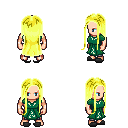
a pixel art fantasy rpg character, male body template, human, light skin, sash dress, metal pants, gold extra-long hairstyle, gray slippers, four views (front, back, left, right), 2x2 character sprite sheet, small pixel art, hard edges, no anti-aliasing